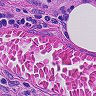
Metastatic tissue present: no